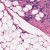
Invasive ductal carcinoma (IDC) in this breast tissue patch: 0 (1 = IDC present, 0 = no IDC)